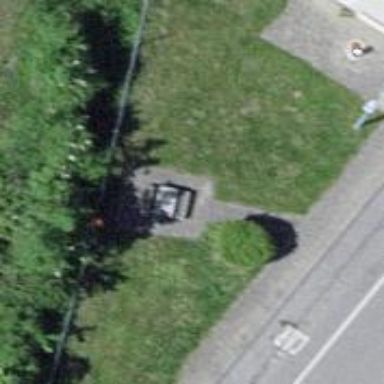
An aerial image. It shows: Picnic table located in leisure land area.